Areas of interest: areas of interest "Art View Center"
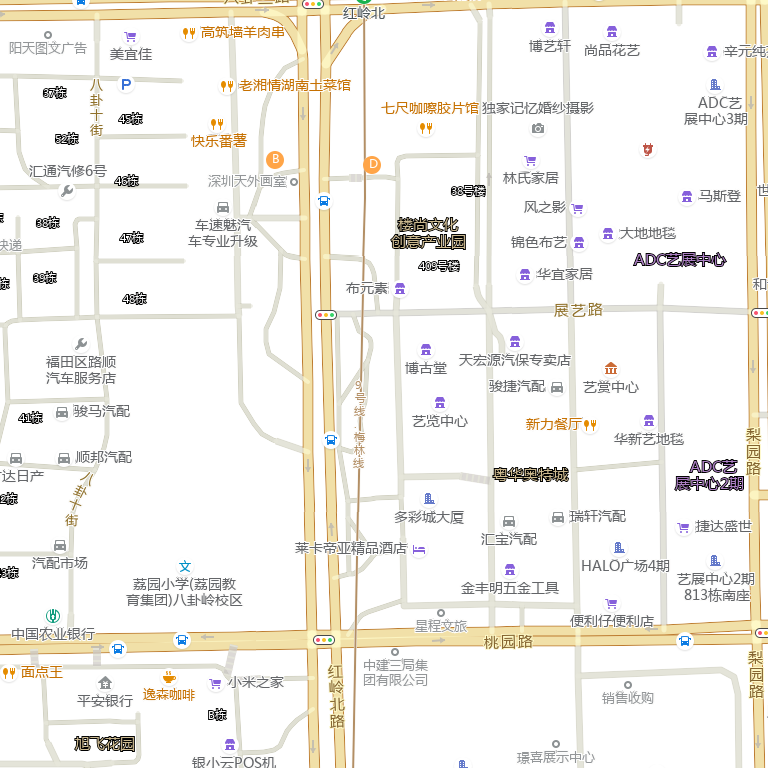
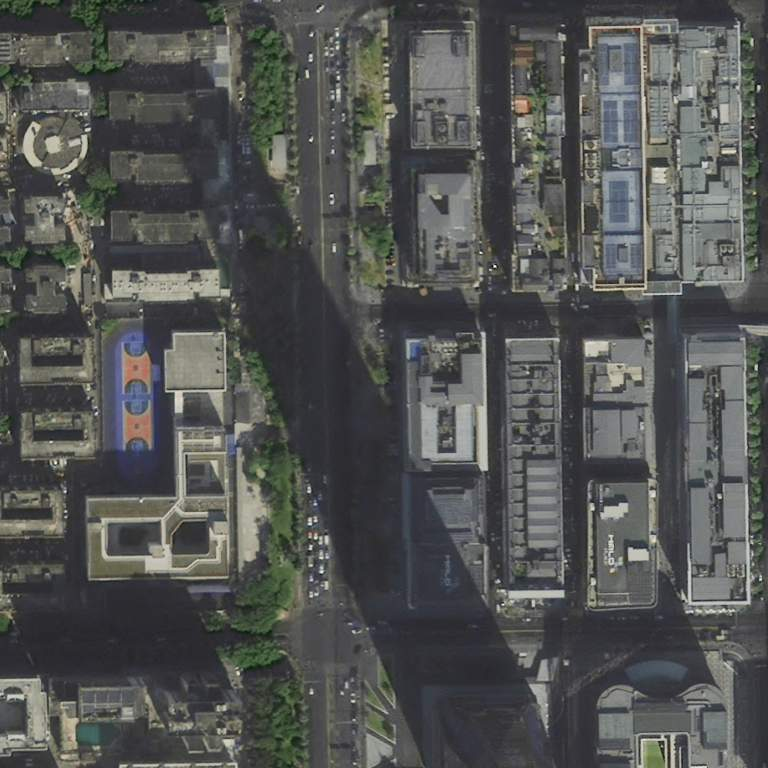